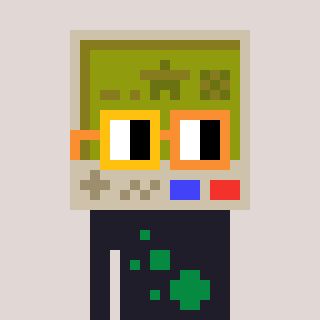
a pixel art character with square yellow and orange glasses, a gameboy-shaped head and a grayscale-colored body on a warm background